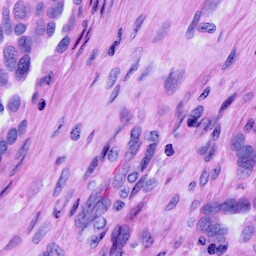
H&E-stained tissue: Ovarian